Question: I have a 'ScrollViewer' that contains a 'Grid' of images. I am not sure if using a grid is the correct choice. Here is a mockup image of what I want it to look like:

The red box represents the 'ScrollViewer'. Inside it, is type of layout container ('Grid' at the moment) that has two rows of images (green squares) but a dynamic amount of columns that can change at runtime, that can be scrolled to. Another condition is that I want to resize them so that 6 images (and only 6!) are always visible.
So in XAML:
'''
<ScrollViewer Name="scrollViewer1">
<Grid Name="grid1"></Grid>
</ScrollViewer>
'''
Then using C# I think I need to dynamically add columns. Then listening to 'scrollViewer1''s 'SizeChanged' event I need to dynamically calculate the size of the rows and columns so that 3 images are always in view. For example:
'''
ColumnDefinition gridColN = new ColumnDefinition();
grid1.ColumnDefinitions.Add(gridColN);
'''
Dynamically adding more columns makes the grid cells keep getting smaller and smaller and never scroll within the 'ScrollViewer' until there are 10+ columns.
The end result should be a horizontal stream of images, 6 visible at a time, that will resize when the outter container or window is resized. I am trying to size their width dynamically, but setting them to 1/3 of the containers width does not work.
Is this the correct approach? Should I use 'Grid' inside the 'ScrollViewer'? Do I have to manually calculate the sizes or is there a way to let them fill the container?
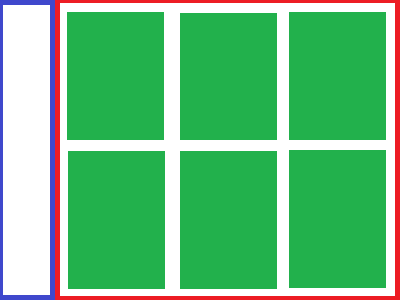
Answer: Grid width should be calculated as
'''
grid1.Width = (scrollViewer1.ViewportWidth / 3) * grid1.ColumnDefinitions.Count;
grid1.Height = (scrollViewer1.ViewportHeight / 2) * grid1.RowDefinitions.Count;
'''
This seemed to work for me:
XAML:
'''
<DockPanel>
<ListBox Width="150" DockPanel.Dock="Left" BorderBrush="AliceBlue" BorderThickness="2">
<Button Name="AddColumn_Button" Width="100" Height="25" Content="Add Column" Click="AddColumn_Button_Click" Margin="5"/>
<Button Name="AddRow_Button" Width="100" Height="25" Content="Add Row" Margin="5" Click="AddRow_Button_Click" />
</ListBox>
<ScrollViewer Name="scrollViewer1" BorderBrush="AliceBlue" BorderThickness="2" SizeChanged="scrollViewer1_SizeChanged" HorizontalScrollBarVisibility="Auto" VerticalScrollBarVisibility="Auto" Margin="1">
<Grid Name="grid1" ShowGridLines="True" >
<Grid.RowDefinitions>
<RowDefinition />
<RowDefinition />
</Grid.RowDefinitions>
<Grid.ColumnDefinitions>
<ColumnDefinition />
<ColumnDefinition />
<ColumnDefinition />
</Grid.ColumnDefinitions>
</Grid>
</ScrollViewer>
</DockPanel>
'''
CODE BEHIND:
'''
private void scrollViewer1_SizeChanged(object sender, SizeChangedEventArgs e)
{
SizeGrid();
}
private void AddColumn_Button_Click(object sender, RoutedEventArgs e)
{
ColumnDefinition gridColN = new ColumnDefinition();
grid1.ColumnDefinitions.Add(gridColN);
SizeGrid();
}
private void AddRow_Button_Click(object sender, RoutedEventArgs e)
{
RowDefinition row = new RowDefinition();
grid1.RowDefinitions.Add(row);
SizeGrid();
}
private void SizeGrid()
{
grid1.Width = (scrollViewer1.ViewportWidth / 3) * grid1.ColumnDefinitions.Count;
grid1.Height = (scrollViewer1.ViewportHeight / 2) * grid1.RowDefinitions.Count;
}
'''